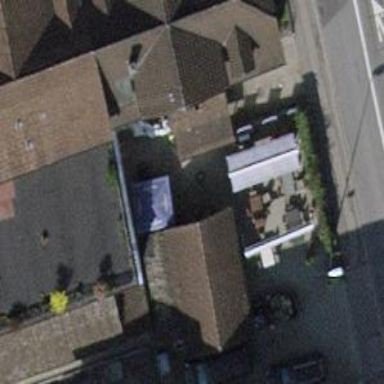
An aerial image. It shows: Bar.